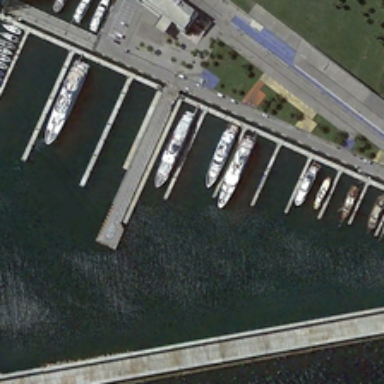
There is a green lawn near the harbour .